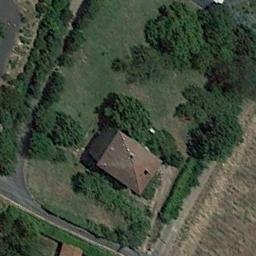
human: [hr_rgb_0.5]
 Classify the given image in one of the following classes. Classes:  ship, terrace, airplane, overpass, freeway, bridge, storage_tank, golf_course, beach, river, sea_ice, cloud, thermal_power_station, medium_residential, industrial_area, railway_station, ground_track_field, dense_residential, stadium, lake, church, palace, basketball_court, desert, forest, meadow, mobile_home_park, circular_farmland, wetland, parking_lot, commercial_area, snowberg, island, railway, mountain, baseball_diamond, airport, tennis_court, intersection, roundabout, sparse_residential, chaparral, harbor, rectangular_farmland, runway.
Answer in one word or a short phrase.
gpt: sparse_residential